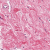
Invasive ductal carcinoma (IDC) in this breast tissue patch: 0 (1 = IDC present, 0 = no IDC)